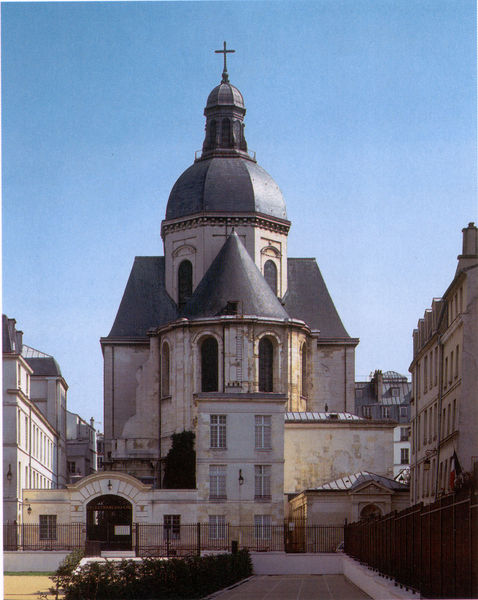
Titel: Saint Paul - Saint Louis (Kuppel)
Künstler: François Derrand
Standort: Paris
Institution: Saint Paul - Saint Louis
Schlagwörter: baum, blau, himmel, weiß, stadt, fenster, frankreich, grau, laterne, paris, straße, blick, dach, gebäude, haus, zaun, architektur, barock, häuser, büsche, gitter, kirche, sonne, sträucher, boden, turm, garten, farbig, klar, ansicht, bogen, fassade, italien, ort, flagge, dorf, dächer, mauer, hecke, hof, platz, rundbogen, kuppel, spitz, durchgang, tor, anbau, foto, fotografie, photographie, eingang, innenhof, kloster, kreuz, torbogen, dom, paul, friedhof, topografie, kathedrale, photo, portal, kirchenschiff, pforte, farbfoto, querhaus, schiefer, portikus, apsis, rundbögen, romanik, chor, kapelle, osten, basilika, gebäuden, zentralbau, satteldach, romanisch, vorplatz, rundbogenfenster, seitenschiffe, vierung, querschiff, chorumgang, schlußstein, absiss, naturstein, mäuerchen, chorfenster, kegeldach, großstadt, gepflastert, neuzeit, chorraum, eingangstor, louis, arles, umgangschor, kirchenschiffe, weiß blau, femster, chorscheitel, ostem, retrochor, st paul, querbau, kartause, klreuz, #gitter